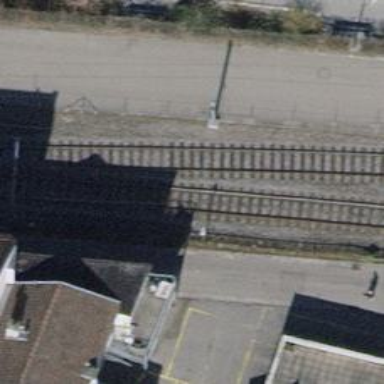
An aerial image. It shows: Railway milestone.